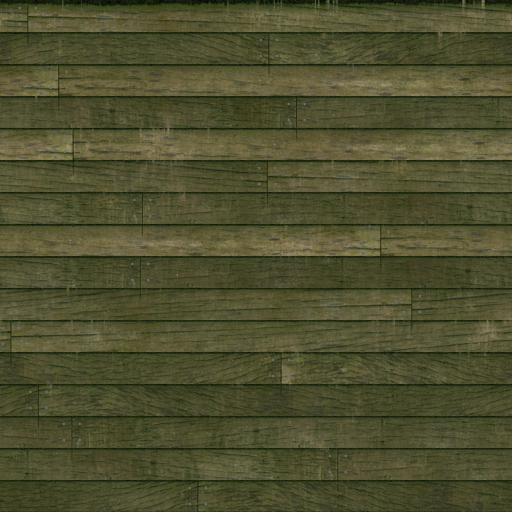
Tags: moss mossy plank planks wood wooden